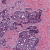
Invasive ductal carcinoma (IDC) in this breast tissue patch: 1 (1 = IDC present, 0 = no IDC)